Question: I am trying to open a .chm file.
I downloaded the source, extracted it, and double clicked on 'Waffle.chm' and clicked "Open" but no matter what element in the chm file I click, I get the message:
'''
Navigation to the webpage was canceled.
What you can try:
Retype the address.
'''

What's going on here?
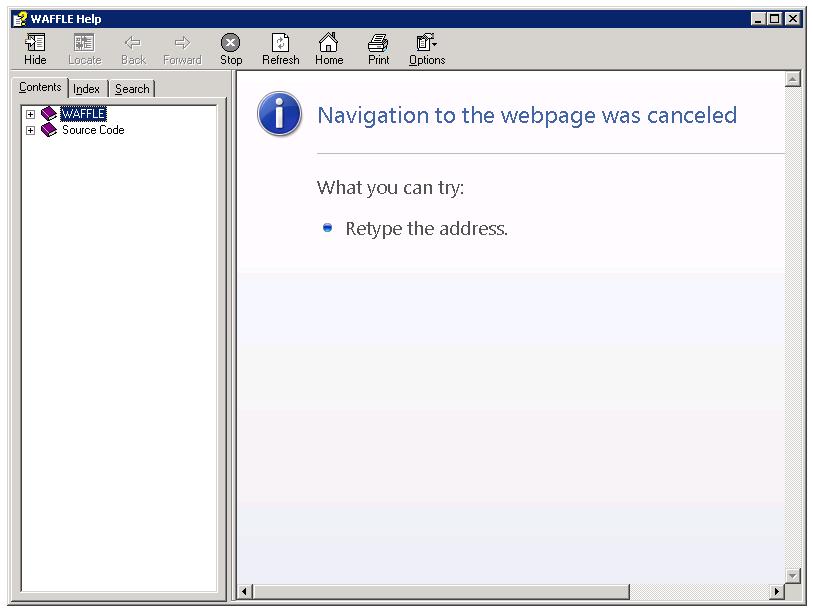
Answer: Microsoft Security Updates 896358 & 840315 block display of CHM file contents when opened from a network drive (or a <URL>. This is Windows' attempt to stop attack vectors for viruses/malware from infecting your computer and has blocked out the .chm file that draw data over the "InfoTech" protocol, which this chm file uses.
Microsoft's summary of the problem: <URL>
1. If you are using Windows Server 2008, Windows 7, windows has created a quick fix. Right click the chm file, and you will get the "yourfile.chm Properties" dialog box, at the bottom, a button called "Unblock" appears. Click Unblock and press OK, and try to open the chm file again, it works correctly. This option is not available for earlier versions of Windows before WindowsXP (SP3).
2. Solve the problem by moving your chm file OFF the network drive. You may be unaware you are using a network drive, double check now: Right click your .chm file, click properties and look at the "location" field. If it starts with two backslashes like this: \epicserverlah\, then you are using a networked drive. So to fix it, Copy the chm file, and paste it into a local drive, like C:\ or E:. Then try to reopen the chm file, windows does not freak out.
3. Last resort, if you can't copy/move the file off the networked drive. If you must open it where it sits, and you are using a lesser version of windows like XP, Vista, ME or other, you will have to manually tell Windows not to freak out over this .chm file. HHReg (HTML Help Registration Utility) Utility Automates this Task. Basically you download the HHReg utility, load your .chm file, press OK, and it will create the necessary registry keys to tell Windows not to block it. For more info: http://www.winhelponline.com/blog/fix-cannot-view-chm-files-network-xp-2003-vista/
Windows 8 or 10? --> Upgrade to Windows XP.